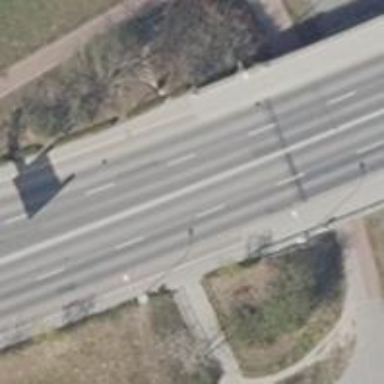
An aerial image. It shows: Secondary road with asphalt surface and bridge. The road has sidewalks on both sides and cycle track.